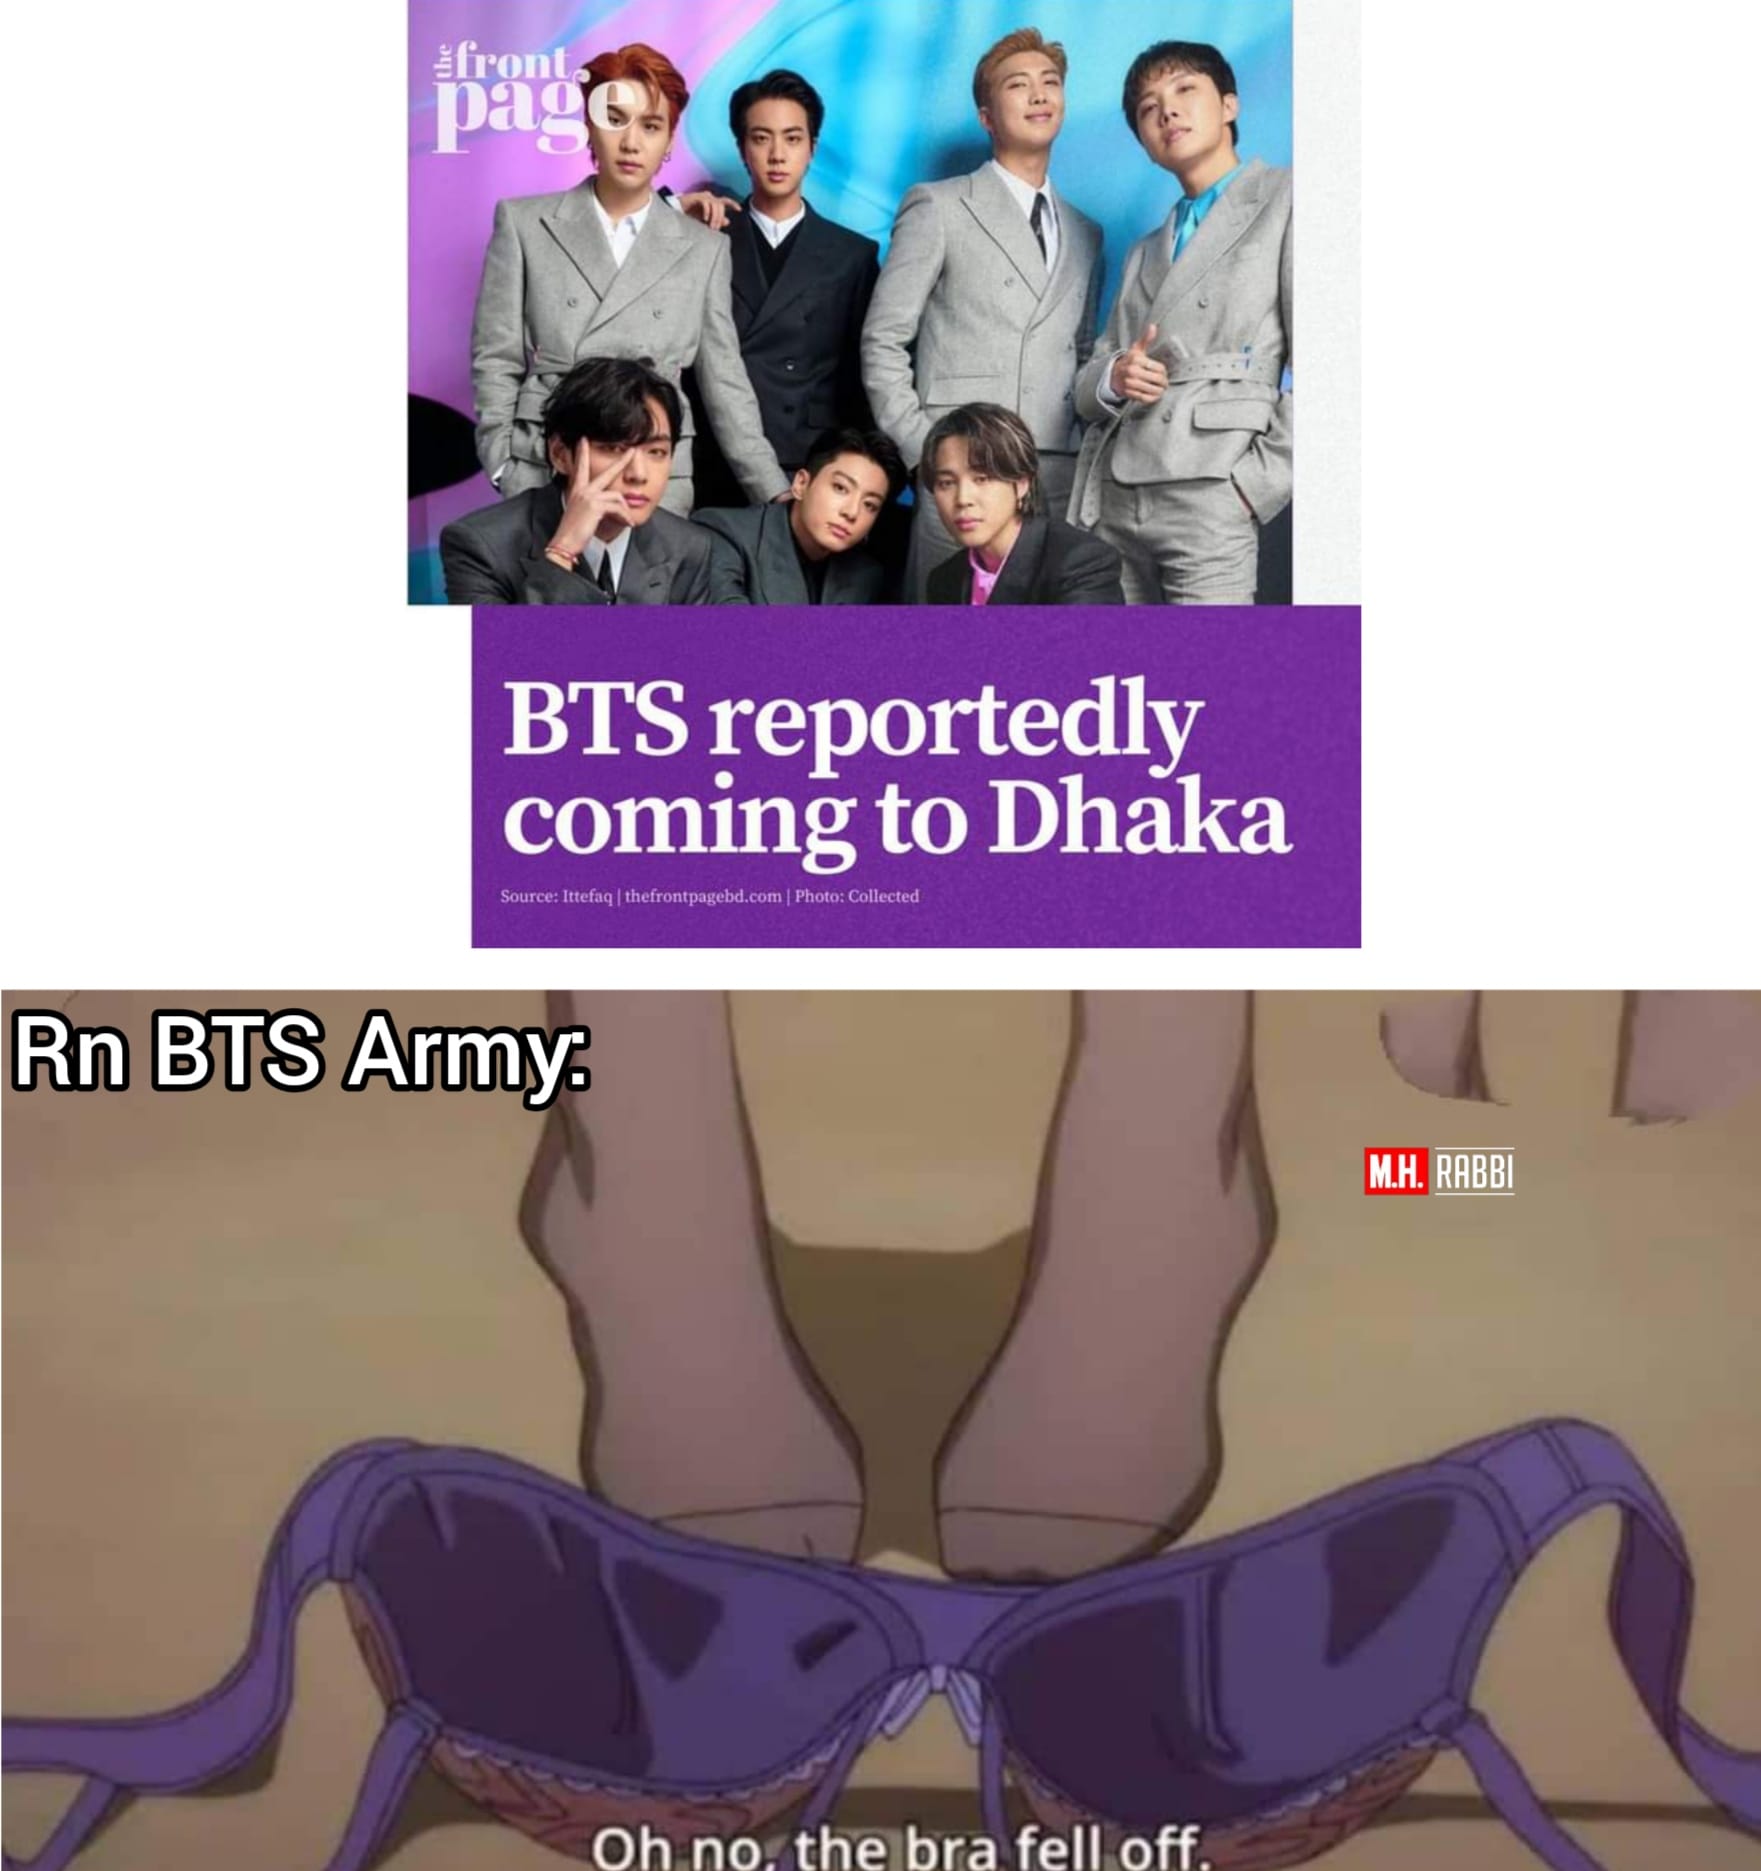
Caption: BTS reportedly coming to Dhaka    Rn BTS Army:   Oh no. the bra fell off.
Label: hate